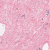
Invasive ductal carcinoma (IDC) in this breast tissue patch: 0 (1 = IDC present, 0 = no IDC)